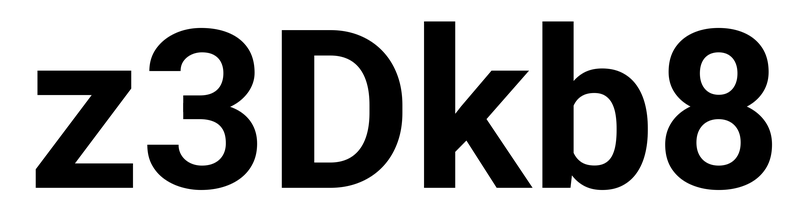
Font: Roboto_Bold